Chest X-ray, PA view. Patient: 26 years old, sex F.
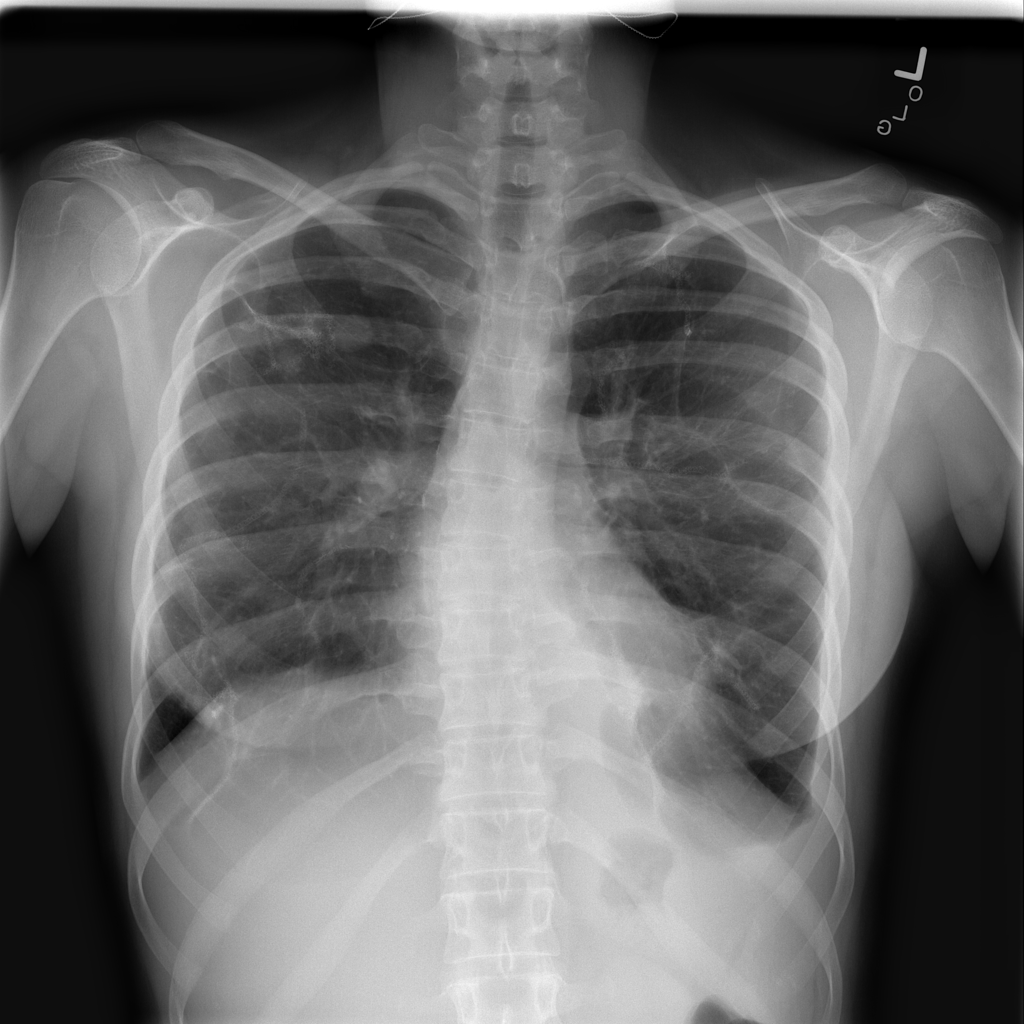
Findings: Effusion, Nodule, Pleural_Thickening